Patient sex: M
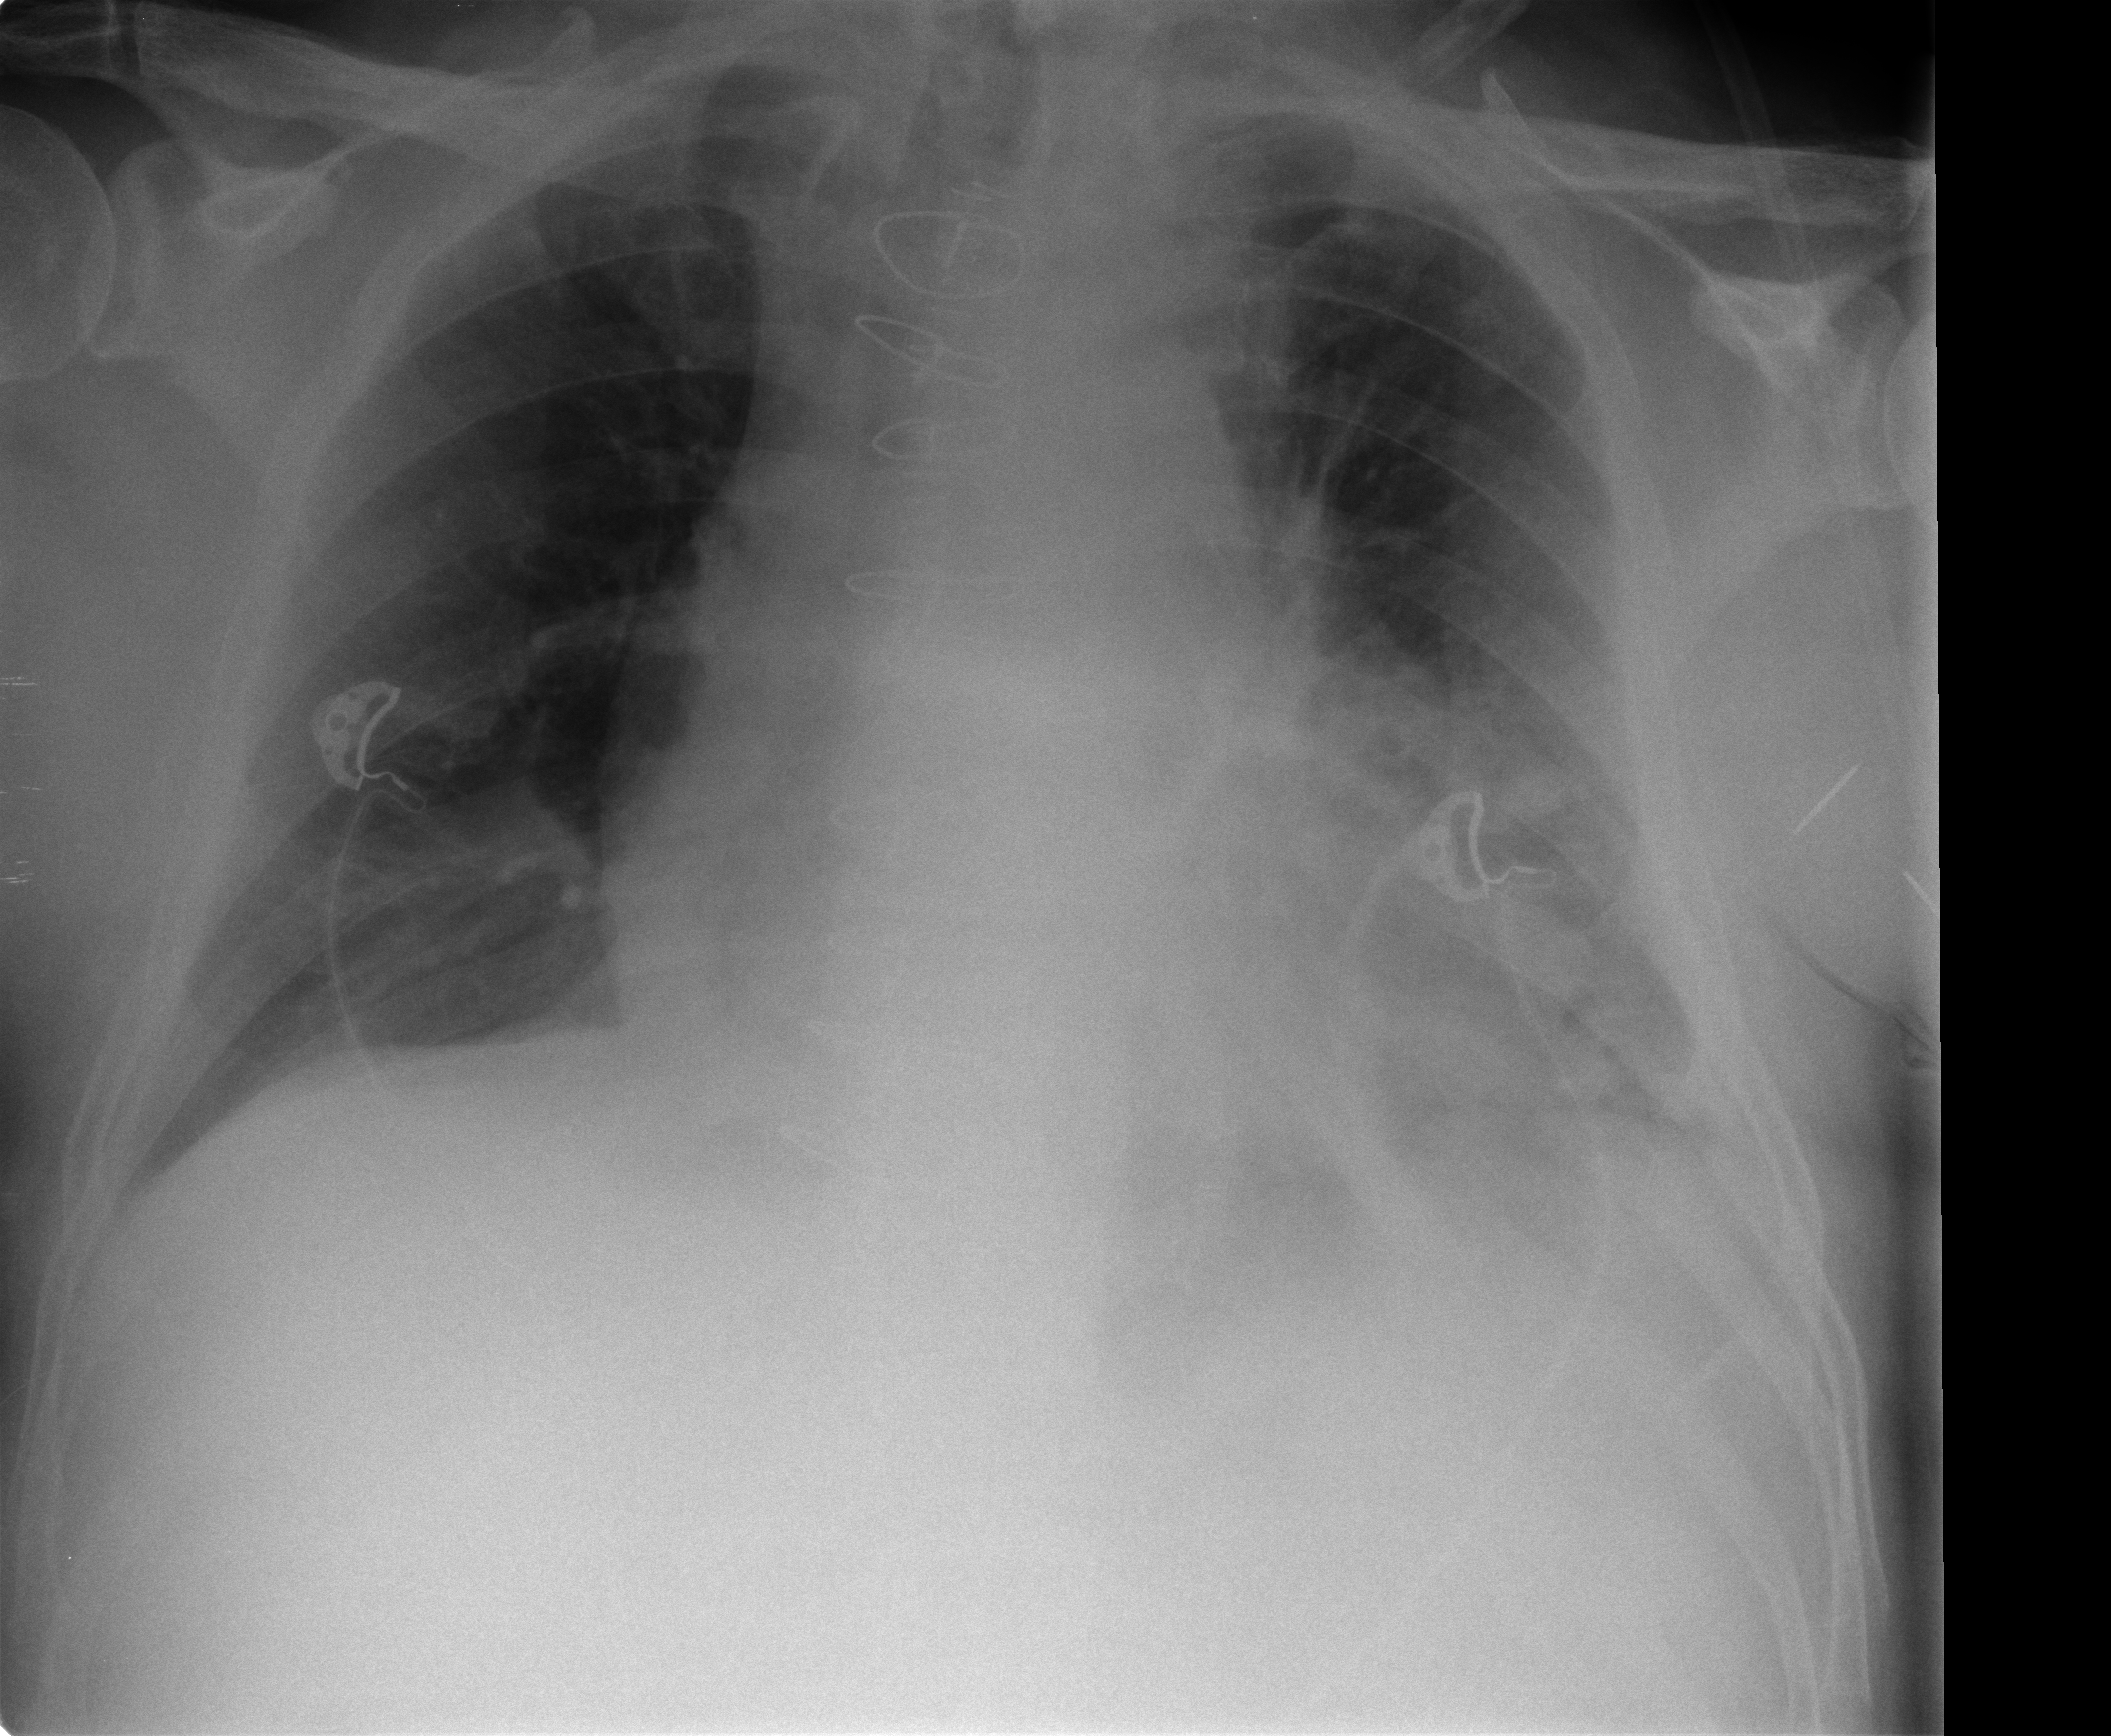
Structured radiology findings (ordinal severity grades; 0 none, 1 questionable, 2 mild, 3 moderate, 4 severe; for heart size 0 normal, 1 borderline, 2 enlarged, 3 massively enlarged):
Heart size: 2
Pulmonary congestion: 2
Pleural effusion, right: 0
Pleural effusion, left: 2
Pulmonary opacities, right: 0
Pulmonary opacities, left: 2
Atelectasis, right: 0
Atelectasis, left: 2